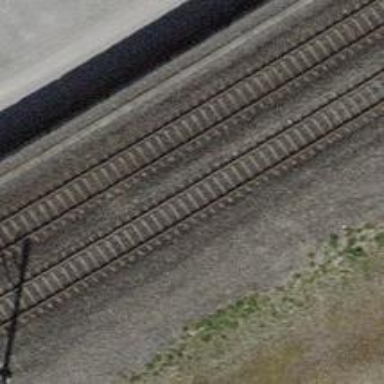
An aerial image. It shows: Railway tunnel with one electrified track and contact line.